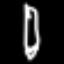
Label: pencil